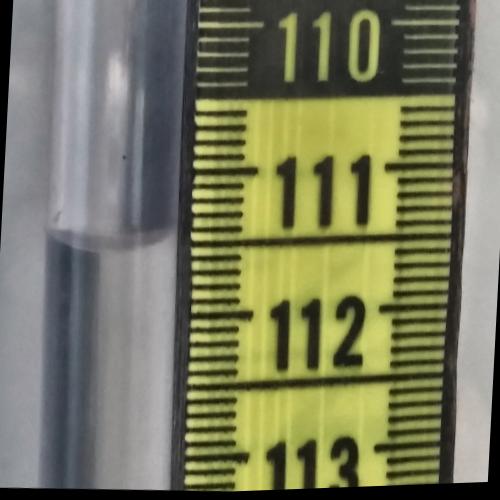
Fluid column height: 111.5 cm